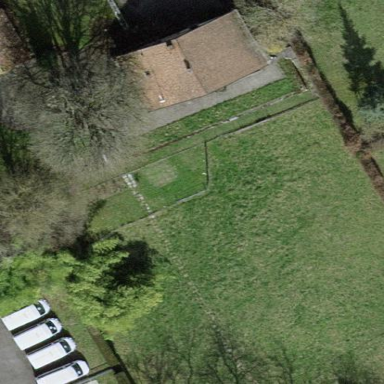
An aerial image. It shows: Garden surrounded by fence.